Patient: sex M, age 61
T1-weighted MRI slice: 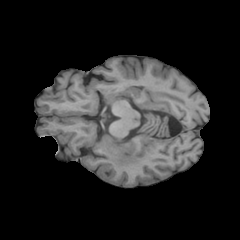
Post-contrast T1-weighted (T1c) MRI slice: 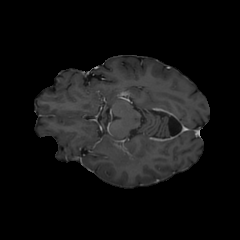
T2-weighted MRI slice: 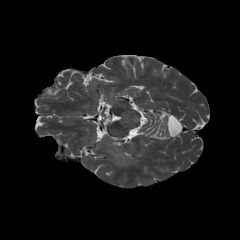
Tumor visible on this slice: yes
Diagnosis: Astrocytoma, IDH-wildtype
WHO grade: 3